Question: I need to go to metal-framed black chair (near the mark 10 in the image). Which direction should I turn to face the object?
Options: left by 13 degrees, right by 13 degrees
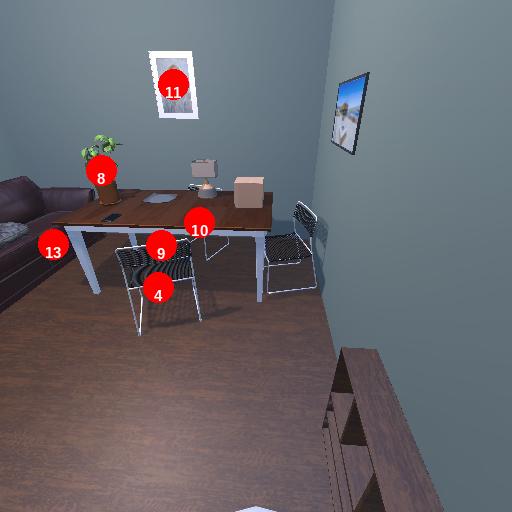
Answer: left by 13 degrees